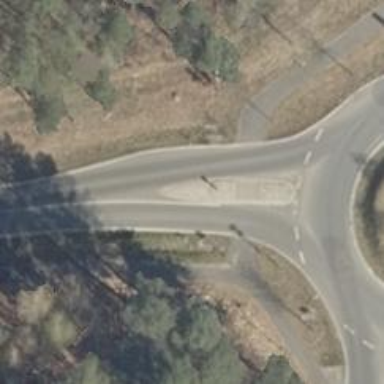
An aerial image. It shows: Road with "give way" sign.